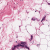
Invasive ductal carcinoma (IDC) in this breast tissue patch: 0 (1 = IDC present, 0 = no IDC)